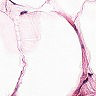
Metastatic tissue present: no